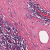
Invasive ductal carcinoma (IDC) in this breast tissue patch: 0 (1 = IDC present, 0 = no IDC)